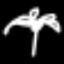
Label: palm tree